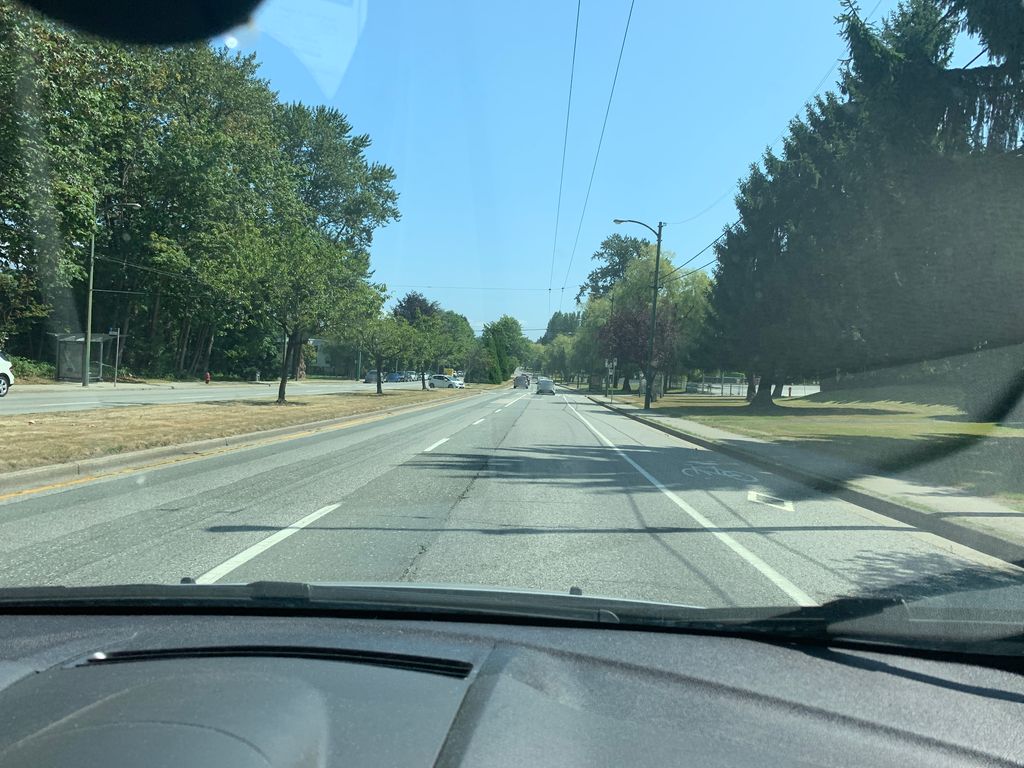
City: vancouver